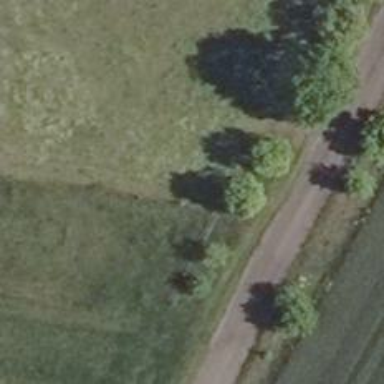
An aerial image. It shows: Row of trees in natural setting.